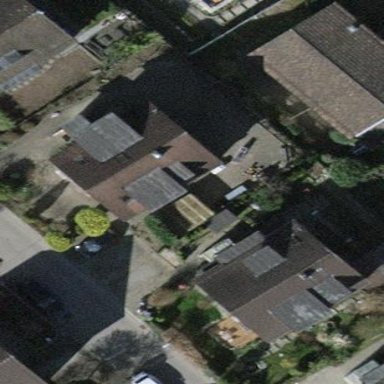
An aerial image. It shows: Detached building.